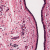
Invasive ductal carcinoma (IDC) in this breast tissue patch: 0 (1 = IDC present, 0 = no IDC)